Aerial crown-view tile of a tropical tree (Barro Colorado Island, Panama), acquired 20250124:
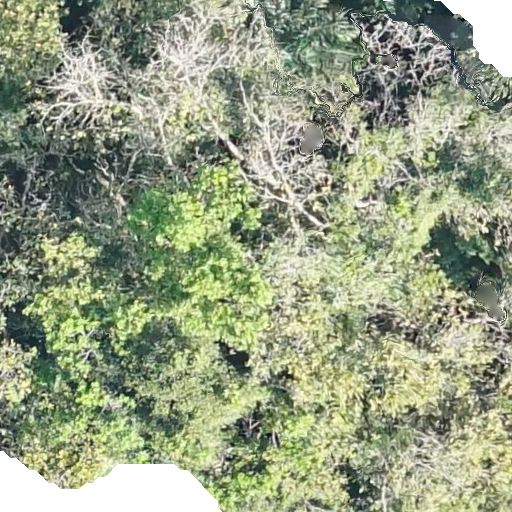
Species: Anacardium excelsum
GBIF accepted scientific name: Anacardium excelsum
Crown area: 591.276 m²